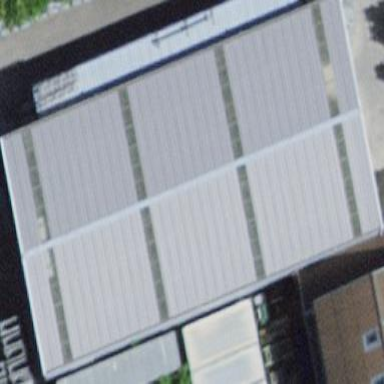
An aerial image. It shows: Warehouse.